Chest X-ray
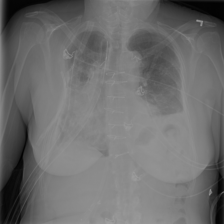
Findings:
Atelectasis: positive
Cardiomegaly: negative
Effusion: negative
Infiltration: negative
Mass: negative
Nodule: negative
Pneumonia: negative
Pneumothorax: positive
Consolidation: positive
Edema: negative
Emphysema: negative
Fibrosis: negative
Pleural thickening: negative
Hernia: negative